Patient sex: F
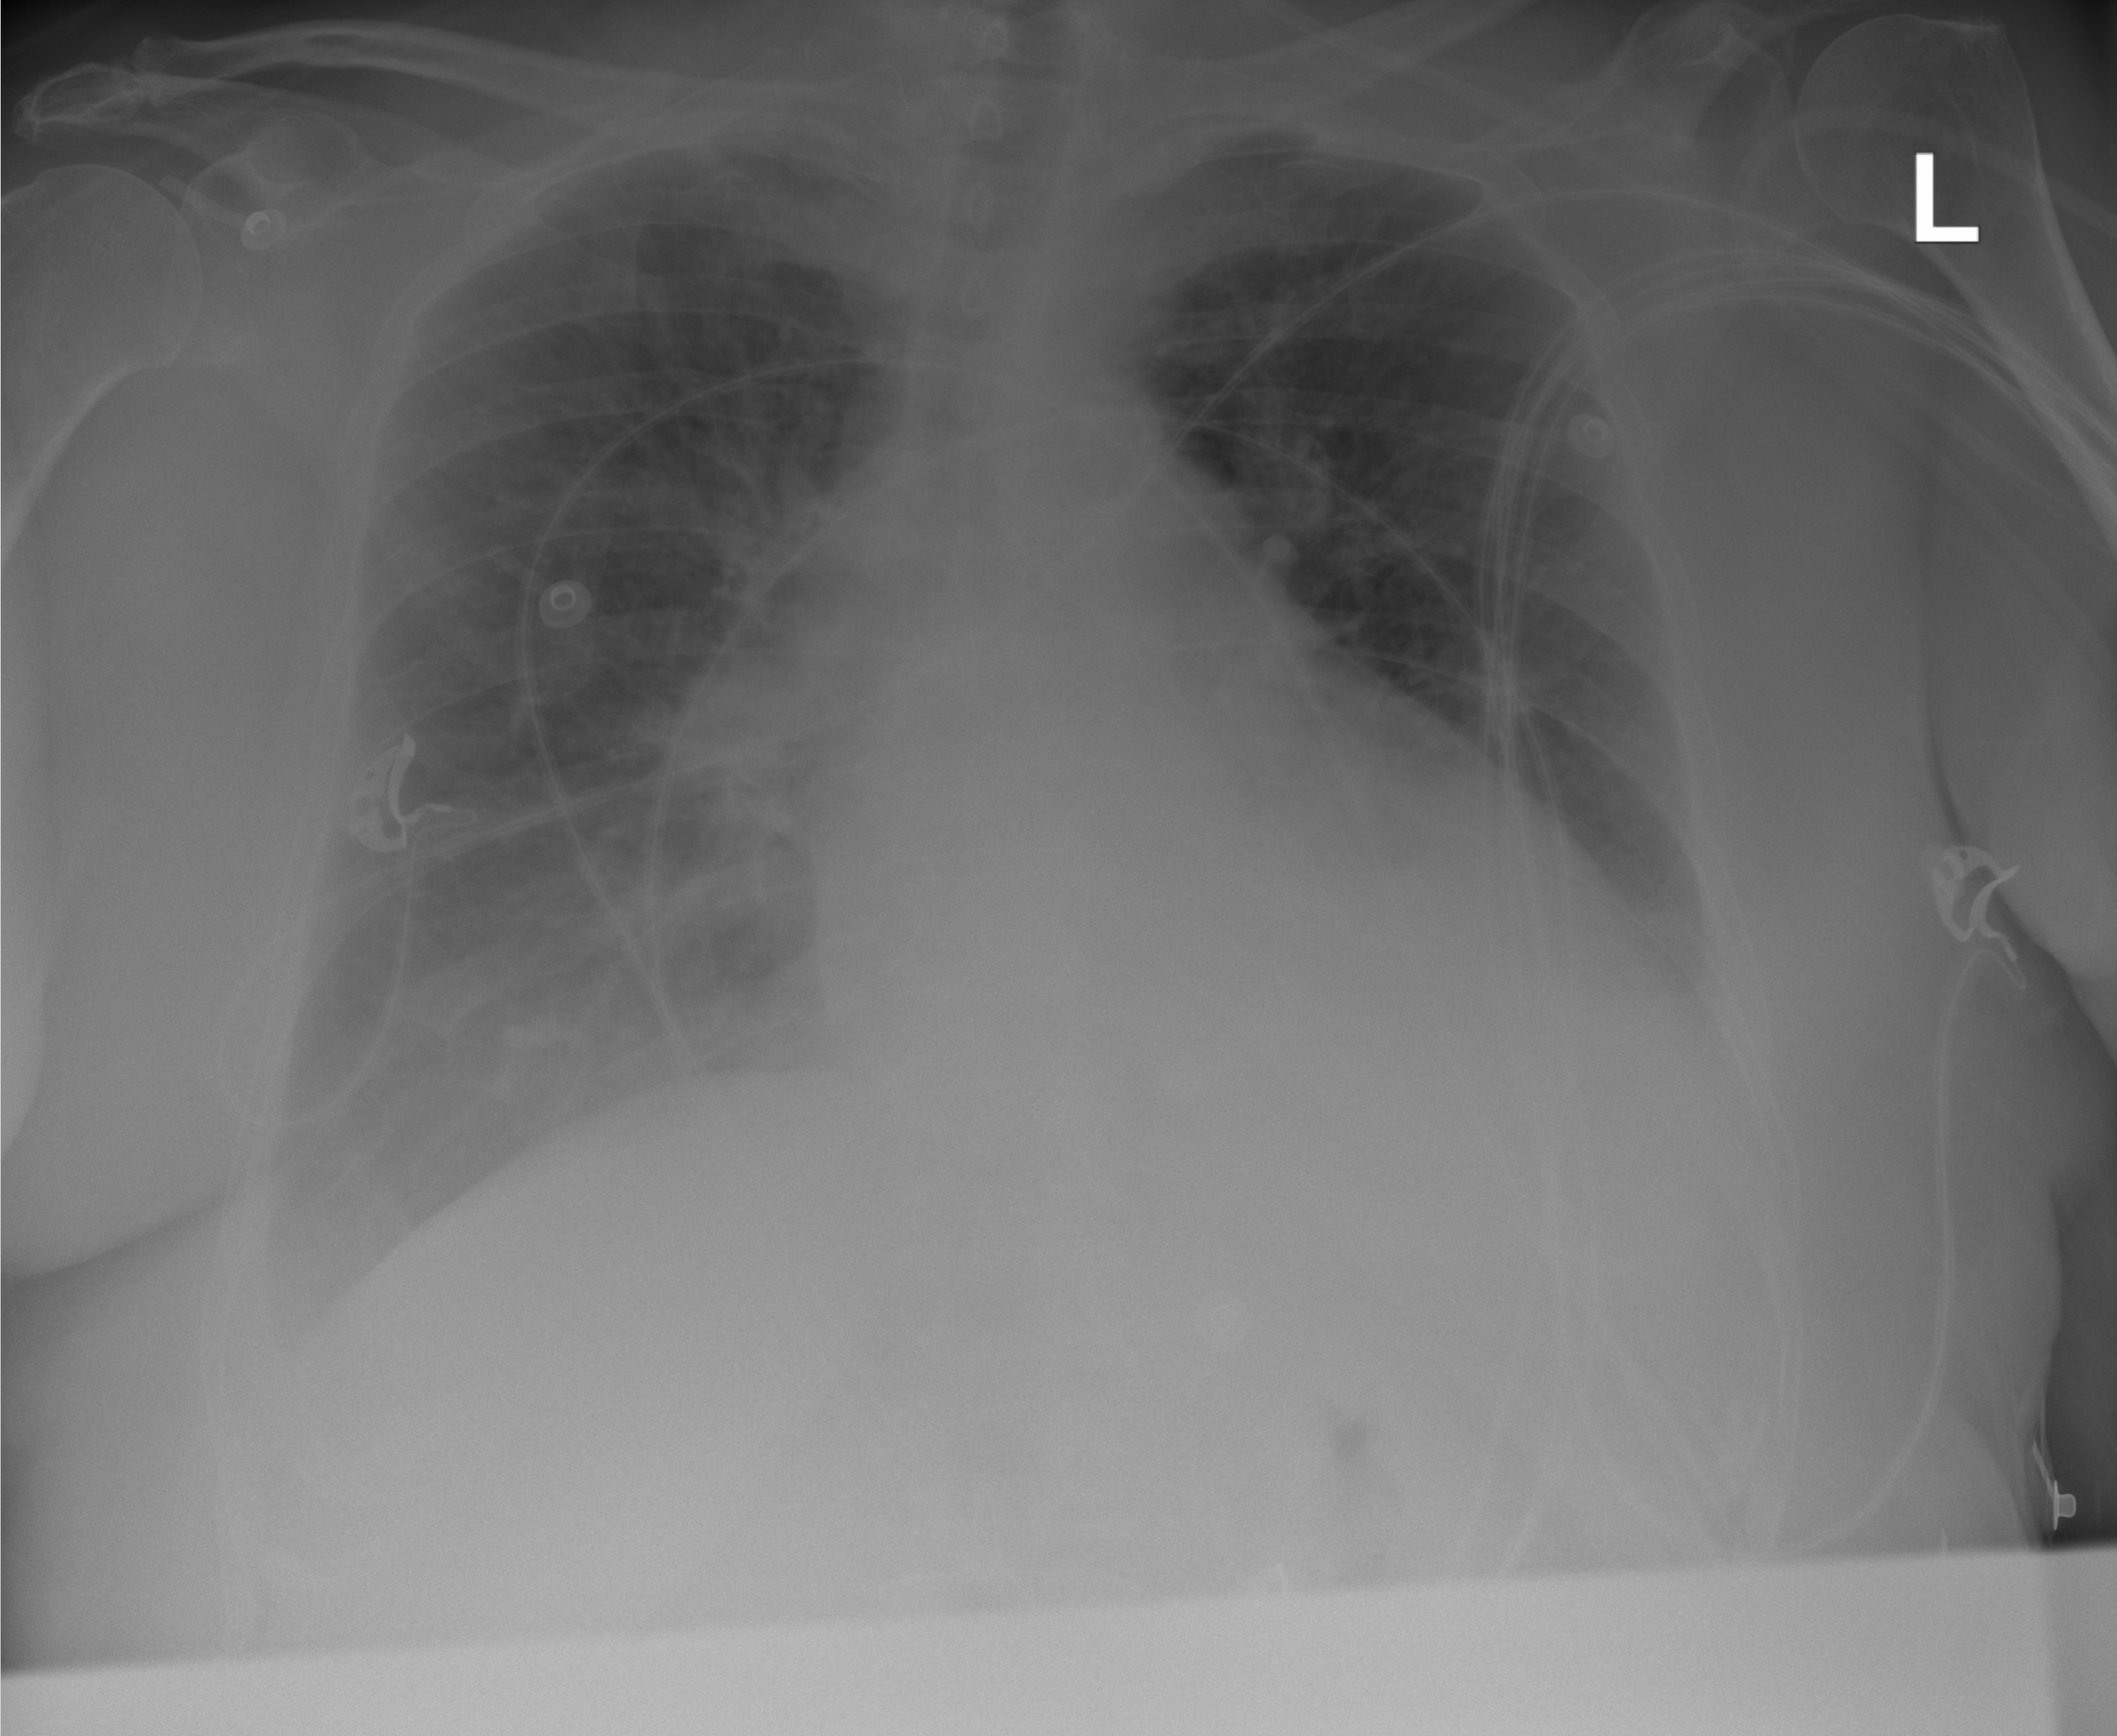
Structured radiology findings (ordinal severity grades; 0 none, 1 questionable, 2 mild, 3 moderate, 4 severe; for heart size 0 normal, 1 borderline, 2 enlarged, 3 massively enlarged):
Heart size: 0
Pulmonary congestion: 3
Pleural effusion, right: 2
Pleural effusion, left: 1
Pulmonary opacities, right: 2
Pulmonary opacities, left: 1
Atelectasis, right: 1
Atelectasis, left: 1